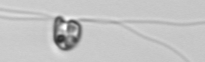
Label: flagellate_morphotype1